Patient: sex F, age 68
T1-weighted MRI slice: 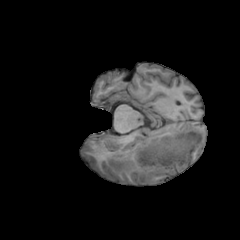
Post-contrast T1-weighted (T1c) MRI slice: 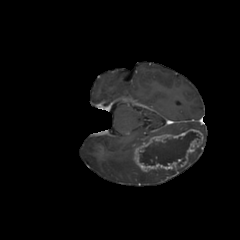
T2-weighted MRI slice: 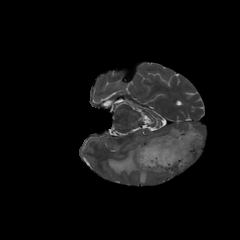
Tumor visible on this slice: yes
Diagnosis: Glioblastoma, IDH-wildtype
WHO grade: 4